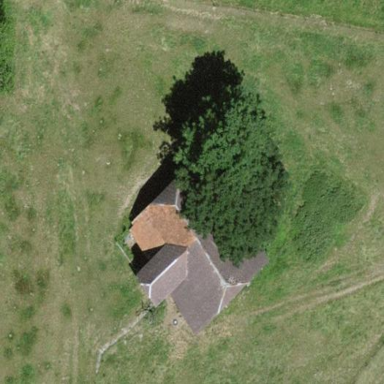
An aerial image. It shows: Rural barn.